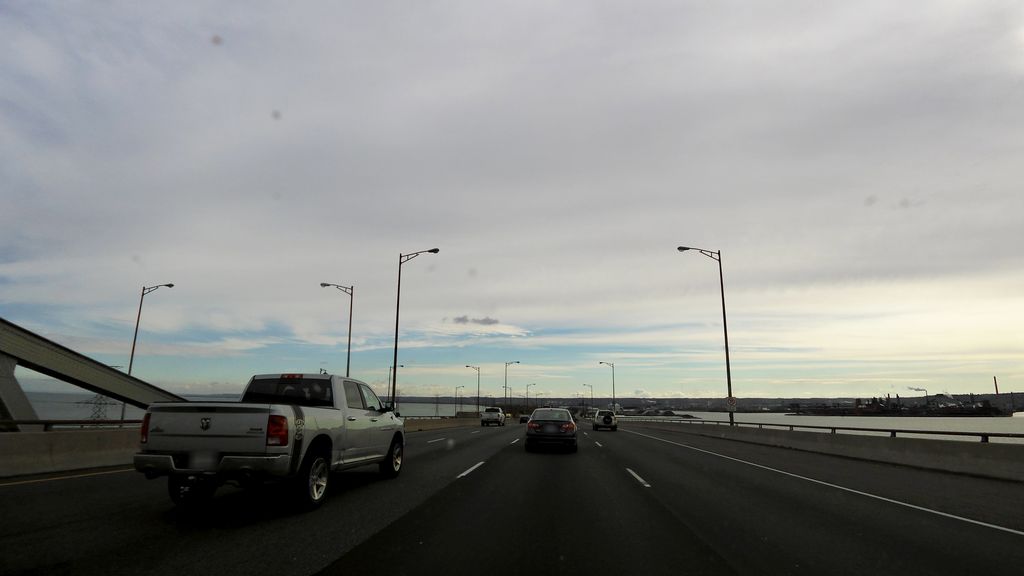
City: hamilton